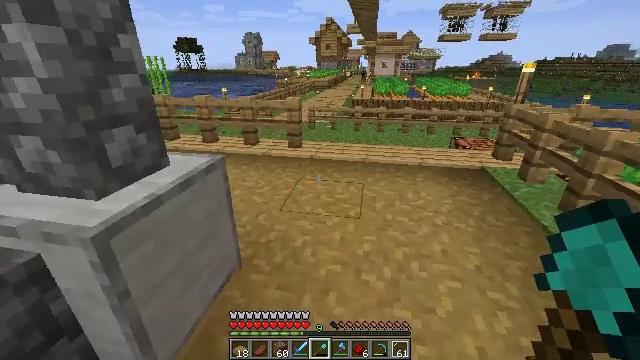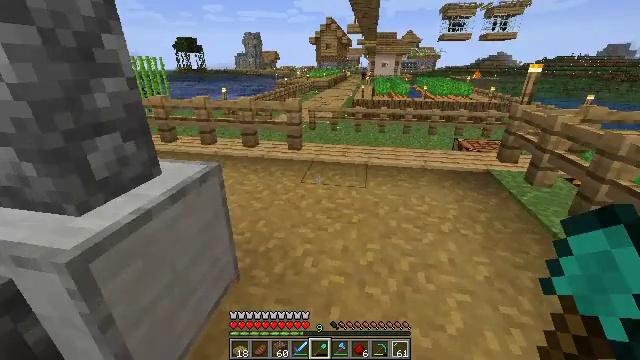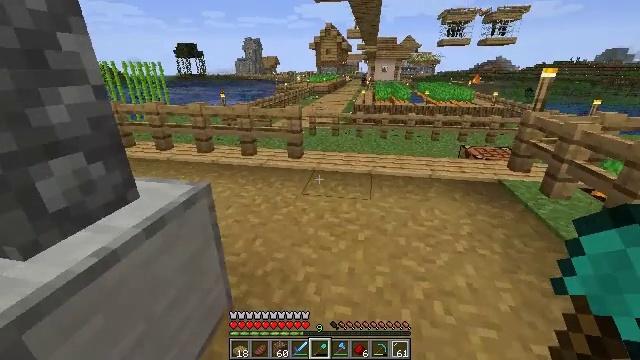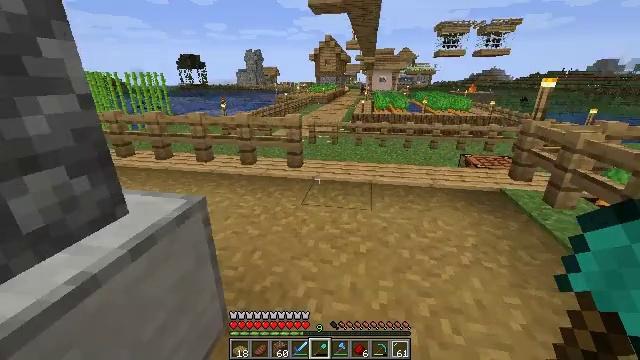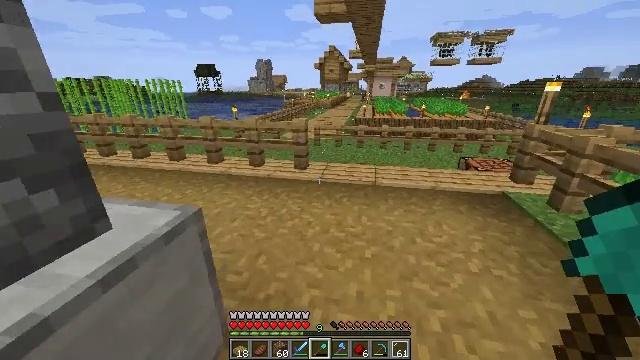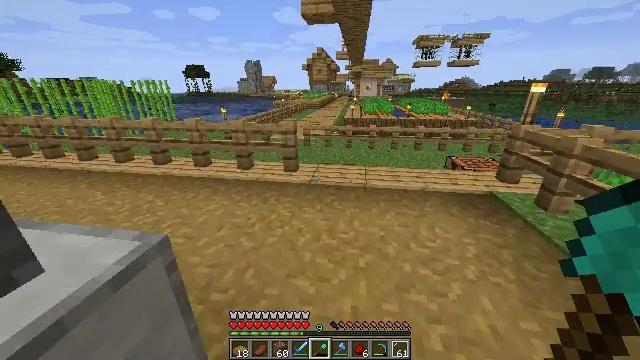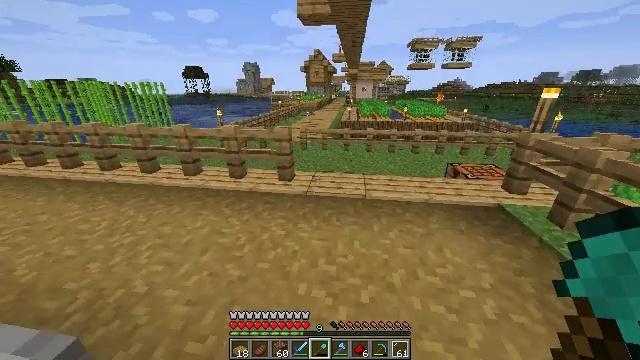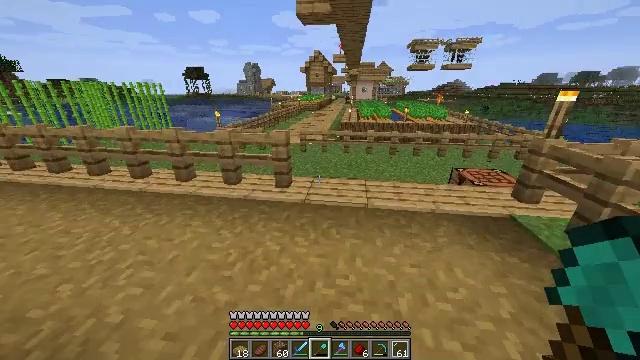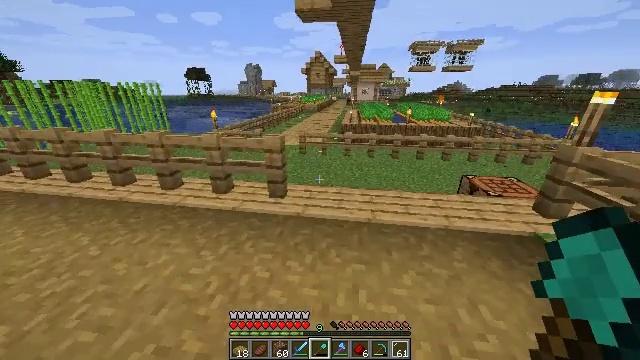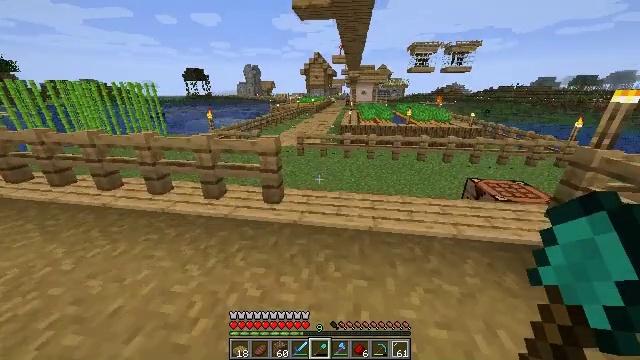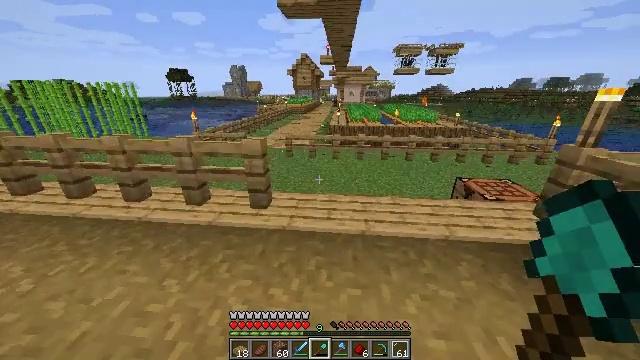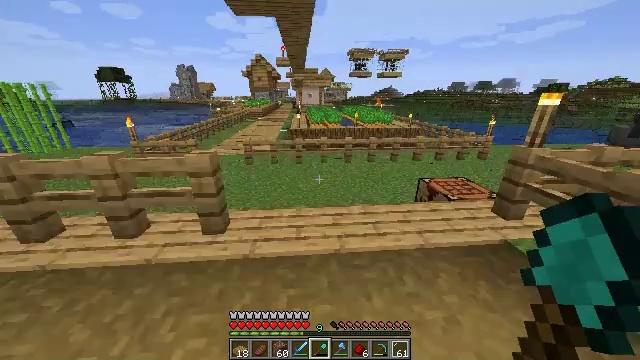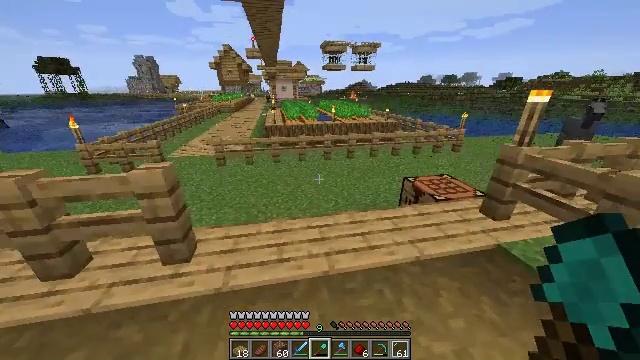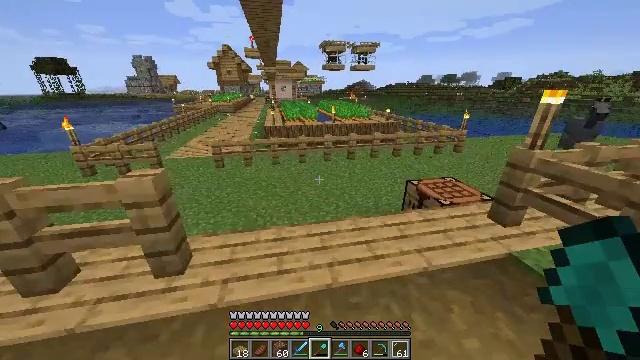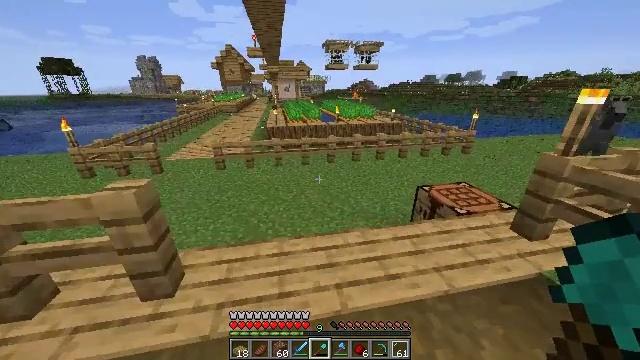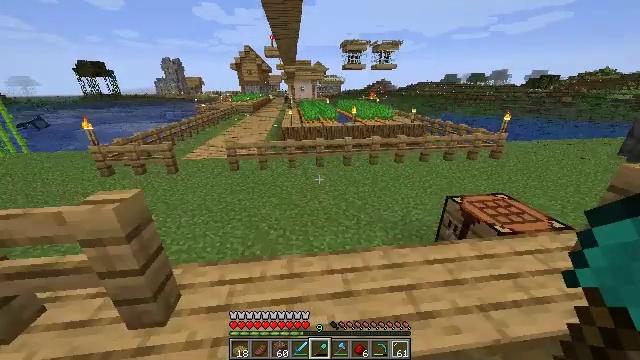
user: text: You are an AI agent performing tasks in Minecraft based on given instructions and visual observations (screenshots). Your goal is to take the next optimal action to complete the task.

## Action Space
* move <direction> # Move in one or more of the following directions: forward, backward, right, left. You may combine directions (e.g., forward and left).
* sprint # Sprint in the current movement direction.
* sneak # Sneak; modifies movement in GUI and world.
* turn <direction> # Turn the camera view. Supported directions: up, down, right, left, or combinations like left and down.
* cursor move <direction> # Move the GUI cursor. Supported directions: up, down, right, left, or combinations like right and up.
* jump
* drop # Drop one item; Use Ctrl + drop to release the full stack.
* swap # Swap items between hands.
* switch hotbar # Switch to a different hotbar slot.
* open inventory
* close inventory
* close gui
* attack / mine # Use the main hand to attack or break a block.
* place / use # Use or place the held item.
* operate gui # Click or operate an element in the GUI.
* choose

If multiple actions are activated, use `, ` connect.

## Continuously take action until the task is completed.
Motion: motion action
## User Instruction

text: Harvest carrots from the farmland.
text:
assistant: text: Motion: move forward
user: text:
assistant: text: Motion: move forward, sprint
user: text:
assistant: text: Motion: move forward, sprint, turn up
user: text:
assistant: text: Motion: move forward, sprint, turn left
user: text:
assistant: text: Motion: move forward, sprint, turn right
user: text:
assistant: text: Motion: move forward
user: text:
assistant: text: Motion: move forward
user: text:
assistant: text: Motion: move forward, sprint
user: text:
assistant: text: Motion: move forward, sprint
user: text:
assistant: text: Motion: move forward, sprint, turn right
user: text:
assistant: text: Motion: move forward, sprint, turn right
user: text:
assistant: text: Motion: move forward, turn right and down
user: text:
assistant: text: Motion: move forward
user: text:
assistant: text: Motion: move forward
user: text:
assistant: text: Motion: move forward, turn left
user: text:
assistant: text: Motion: move forward, turn left
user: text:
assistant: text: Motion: move forward, turn left, jump
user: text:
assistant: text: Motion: move forward, turn left, jump
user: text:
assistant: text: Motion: move forward, turn left, jump
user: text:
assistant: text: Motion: move forward, turn left, jump
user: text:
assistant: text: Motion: move forward, turn left, jump
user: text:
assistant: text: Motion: move forward, turn left, jump
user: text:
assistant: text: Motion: move forward, turn left, jump
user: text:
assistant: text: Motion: move forward, sprint, turn left, jump
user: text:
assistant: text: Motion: move forward, sprint, jump
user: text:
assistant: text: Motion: move forward, sprint, turn left, jump
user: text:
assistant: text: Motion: move forward, sprint, jump
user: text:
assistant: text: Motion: move forward, sprint, jump
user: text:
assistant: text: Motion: move forward, jump
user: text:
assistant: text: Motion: move forward, jump